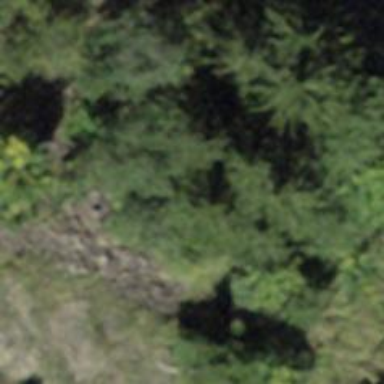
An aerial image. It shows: Needle-leaved tree in its natural environment.